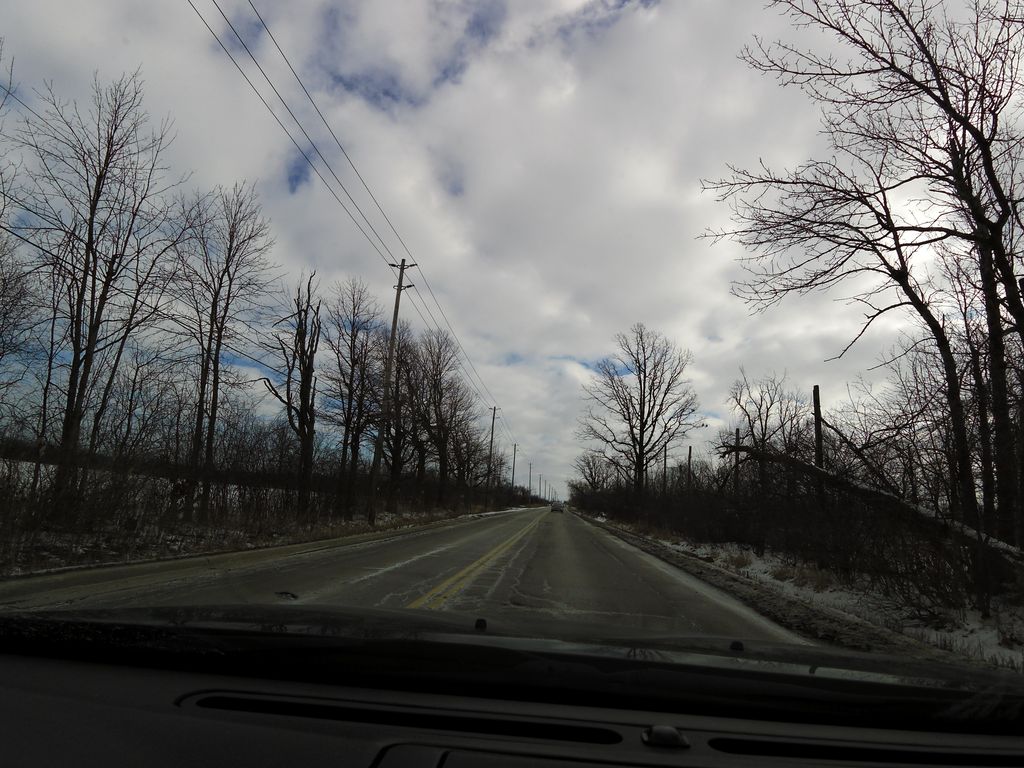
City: hamilton